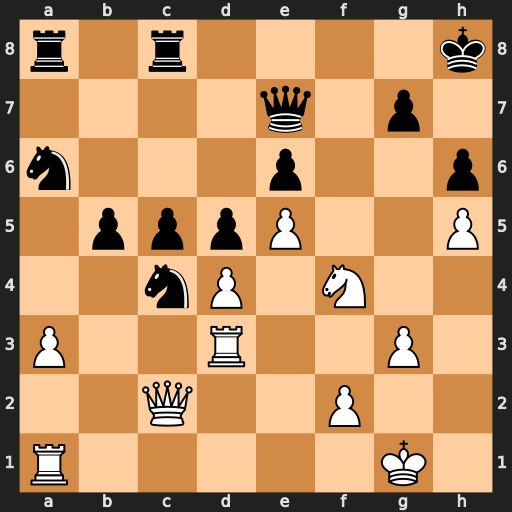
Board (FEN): r1r4k/4q1p1/n3p2p/1pppP2P/2nP1N2/P2R2P1/2Q2P2/R5K1
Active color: w
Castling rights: -
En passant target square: -
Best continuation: Ng6+ Kg8 Nxe7+